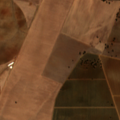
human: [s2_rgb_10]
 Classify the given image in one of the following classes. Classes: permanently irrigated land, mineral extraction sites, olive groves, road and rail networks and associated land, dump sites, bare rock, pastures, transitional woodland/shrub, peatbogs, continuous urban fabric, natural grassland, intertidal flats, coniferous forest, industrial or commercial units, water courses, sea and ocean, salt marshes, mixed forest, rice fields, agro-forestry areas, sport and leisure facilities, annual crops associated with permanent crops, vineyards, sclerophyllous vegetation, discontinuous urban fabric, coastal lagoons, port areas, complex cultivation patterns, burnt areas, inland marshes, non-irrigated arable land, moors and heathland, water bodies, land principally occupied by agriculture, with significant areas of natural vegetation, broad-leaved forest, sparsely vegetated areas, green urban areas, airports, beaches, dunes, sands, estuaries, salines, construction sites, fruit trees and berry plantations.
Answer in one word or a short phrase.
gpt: non-irrigated arable land, permanently irrigated land, olive groves